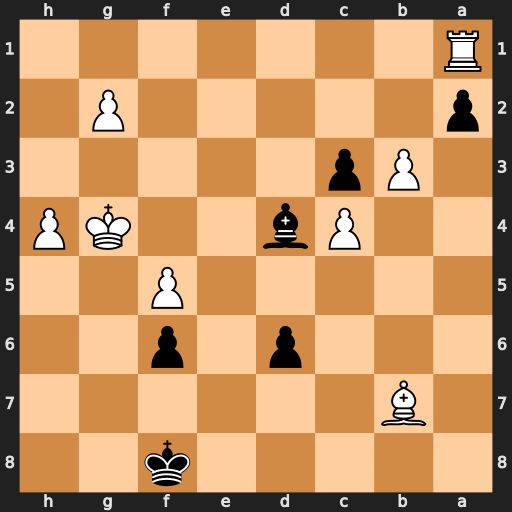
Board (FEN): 5k2/1B6/3p1p2/5P2/2Pb2KP/1Pp5/p5P1/R7
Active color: b
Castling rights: -
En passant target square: -
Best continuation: c2 Rxa2 c1=Q